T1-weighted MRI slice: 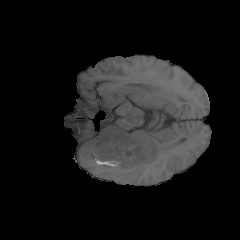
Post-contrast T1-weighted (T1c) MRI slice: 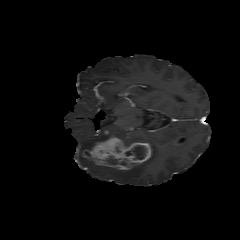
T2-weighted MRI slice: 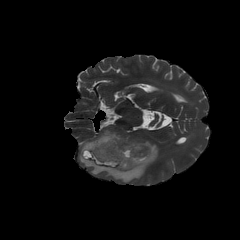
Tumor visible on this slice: yes